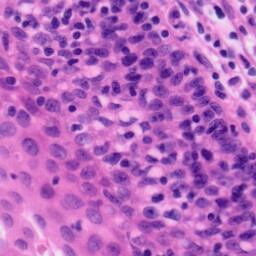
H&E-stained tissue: Tonsil